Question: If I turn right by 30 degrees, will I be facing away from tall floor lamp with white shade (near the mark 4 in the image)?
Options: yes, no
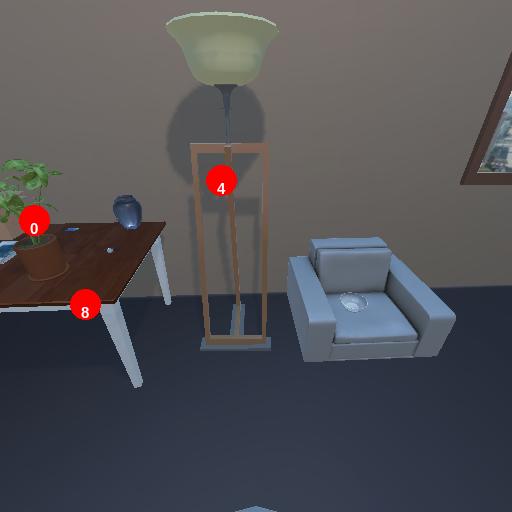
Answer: yes